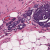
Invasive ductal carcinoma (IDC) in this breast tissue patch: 0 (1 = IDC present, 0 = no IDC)